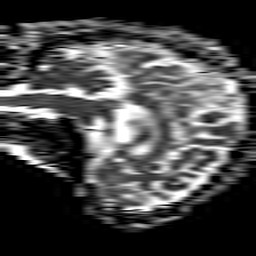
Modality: ADC
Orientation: sagittal
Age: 59
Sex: male
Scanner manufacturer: philips
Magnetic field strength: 1.5 T
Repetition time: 4.6 s
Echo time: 0.08631 s